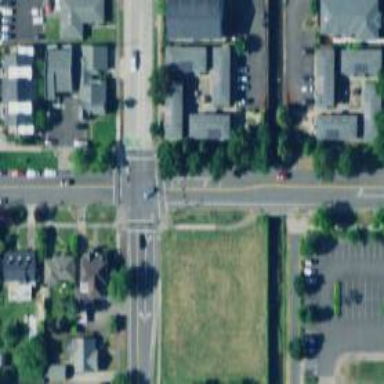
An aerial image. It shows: Solid stop line on the road marking.